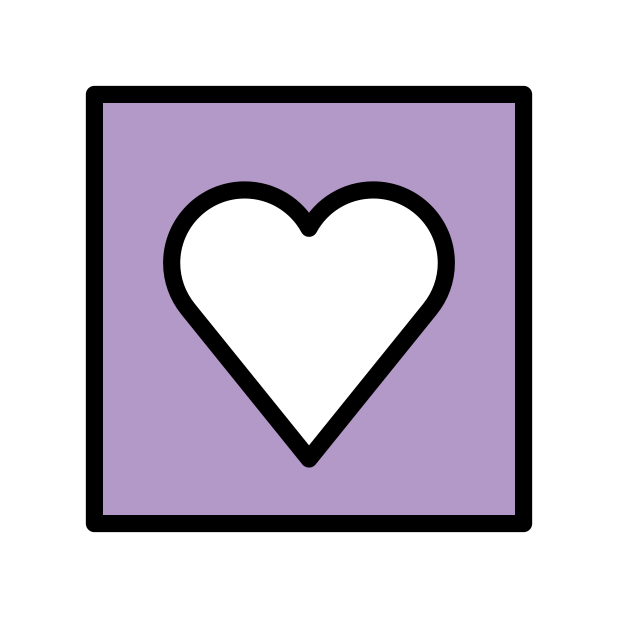
heart decoration